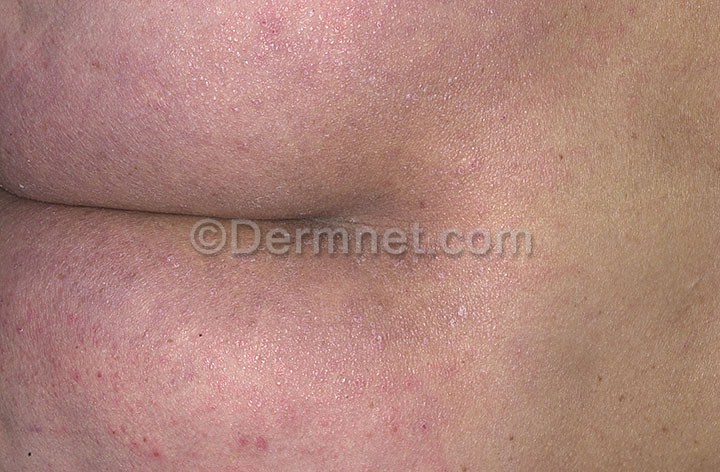
Disease: Scabies Lyme Disease and other Infestations and Bites